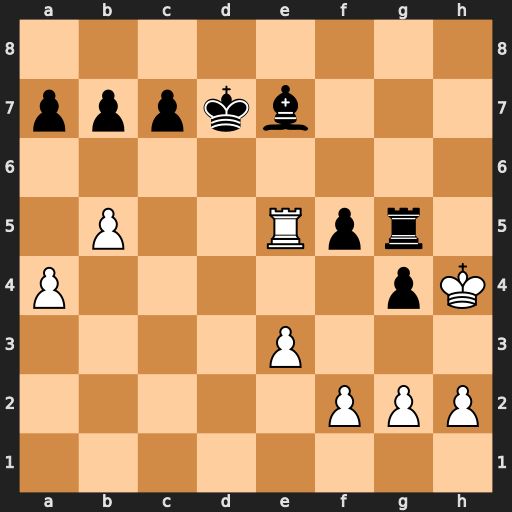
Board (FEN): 8/pppkb3/8/1P2Rpr1/P5pK/4P3/5PPP/8
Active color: w
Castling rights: -
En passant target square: -
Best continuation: Rxe7+ Kxe7 Kxg5